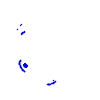
Particle: pion